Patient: sex M, age 44
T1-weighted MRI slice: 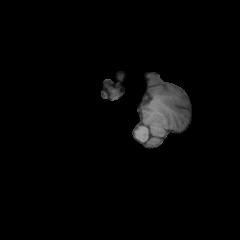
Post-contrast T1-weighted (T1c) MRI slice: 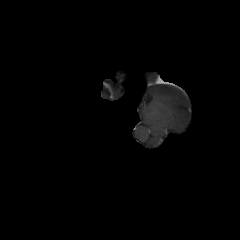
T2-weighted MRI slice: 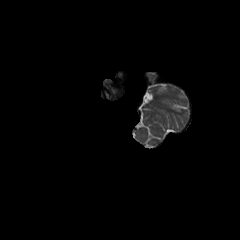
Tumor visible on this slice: no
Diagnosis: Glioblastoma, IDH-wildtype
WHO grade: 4